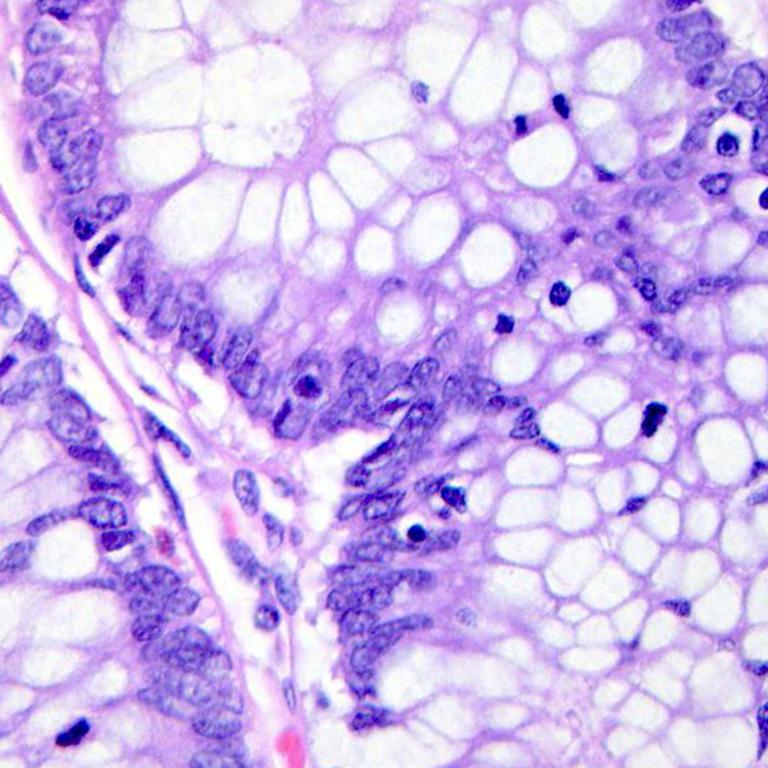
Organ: colon
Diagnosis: benign